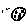
Label: moon